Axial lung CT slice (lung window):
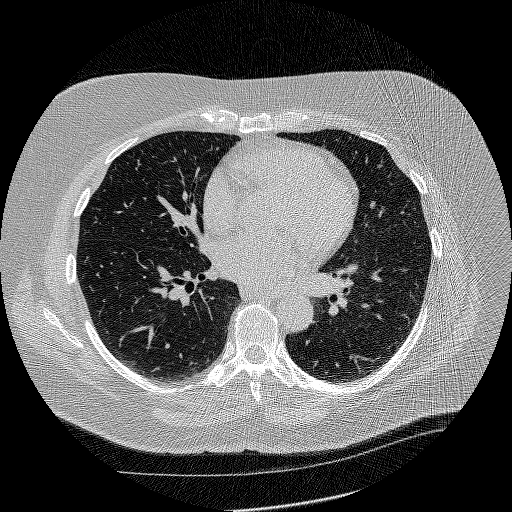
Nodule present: no